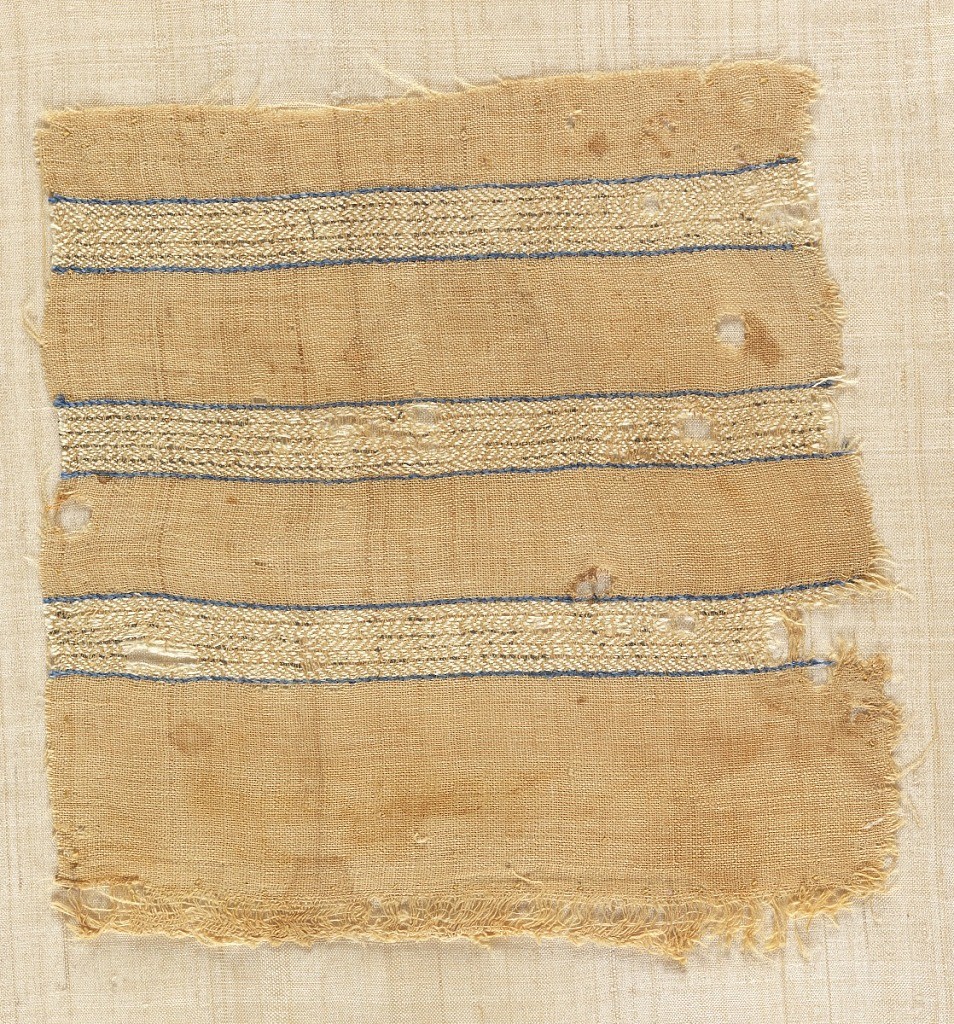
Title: Fragment
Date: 10th–12th century
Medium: linen, silk, metal Technique: plain weave and 2/2 twill
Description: Bands of silk with metal yarns in twill in plain weave.